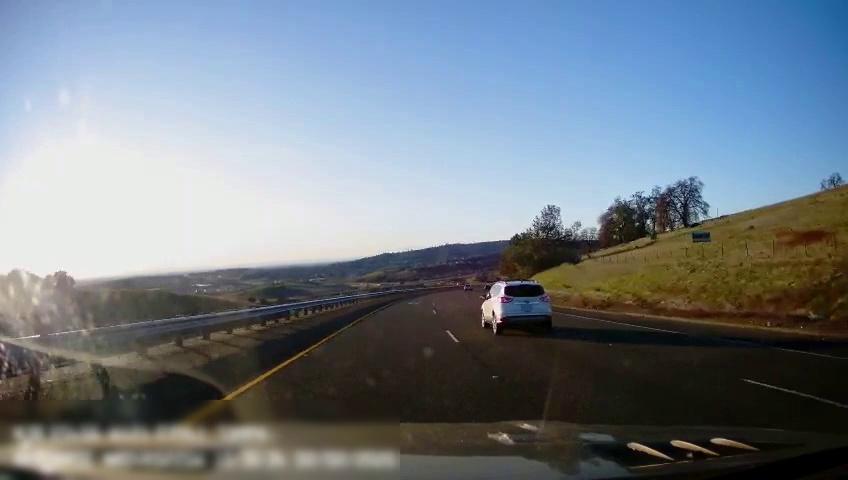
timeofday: Day
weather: Sunny
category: Drivable Space
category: Vehicles | SUV
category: Lanes | Current Lane
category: Lanes | Current Lane
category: Lanes | Alternate Lane
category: Lanes | Alternate Lane